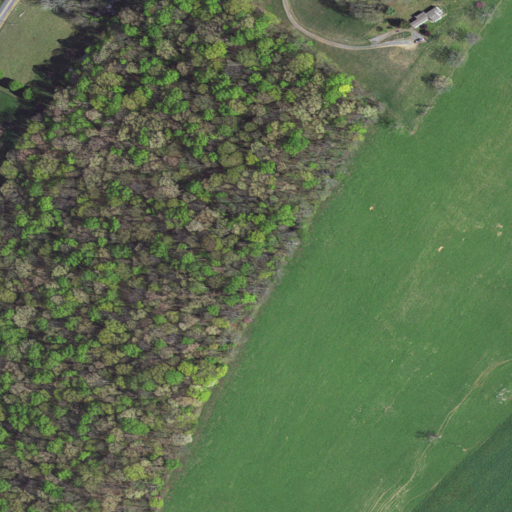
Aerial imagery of mountain in Virginia named Lusk Hill containing deciduous forest, pasture, mixed forest, open development, and low intensity development